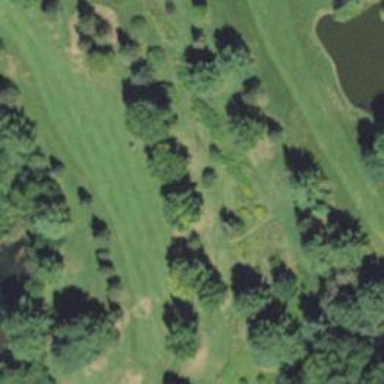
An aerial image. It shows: View of golf hole.